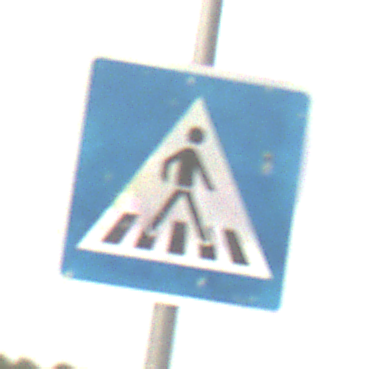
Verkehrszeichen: FussgaengerueberwegLinks
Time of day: SunriseSunset
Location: Outdoor (RoadRail)
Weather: PartlyCloudy
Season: NotSpecified
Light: Natural